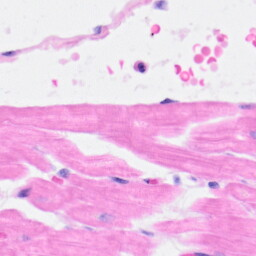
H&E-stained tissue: Heart